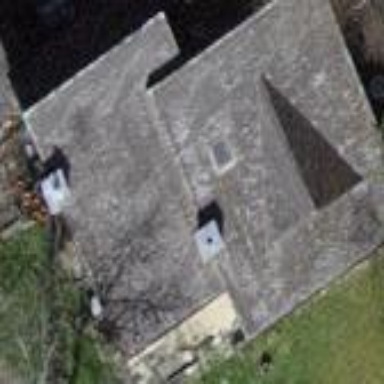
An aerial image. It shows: Detached building.